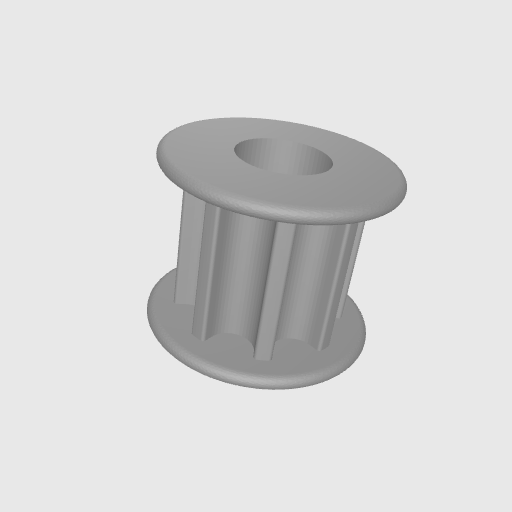
Part: Pulley5P6ID8T